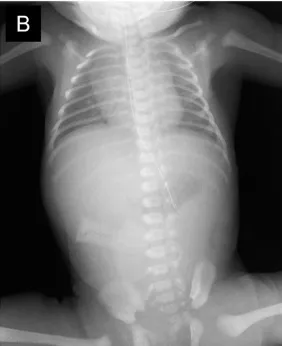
Imaging examination on admission. (B) x-ray of the chest and abdomen.
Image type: radiology (x_ray)